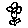
Label: flower